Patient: sex F, age 77
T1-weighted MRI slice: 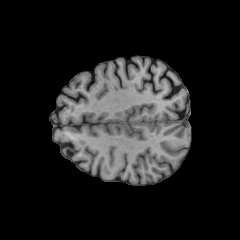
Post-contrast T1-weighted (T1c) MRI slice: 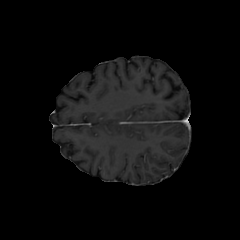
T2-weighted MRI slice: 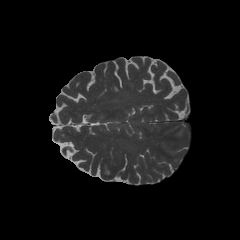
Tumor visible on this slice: no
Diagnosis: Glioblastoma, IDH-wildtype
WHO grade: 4